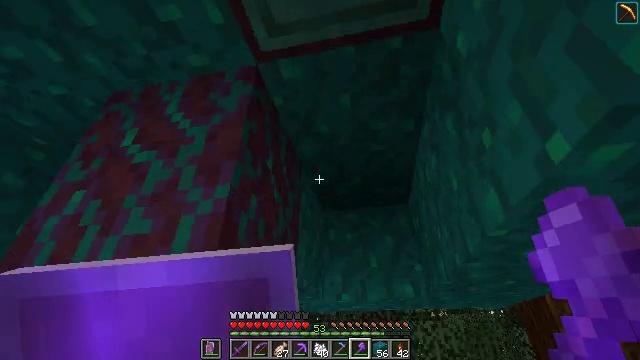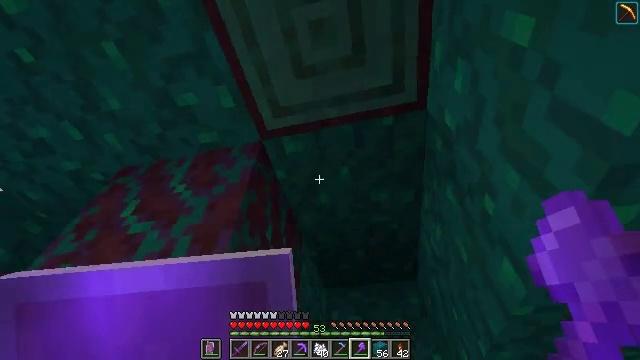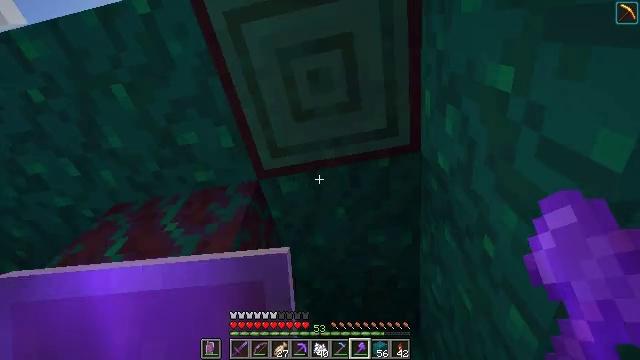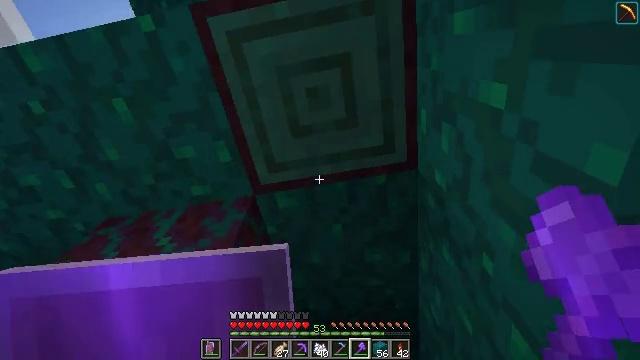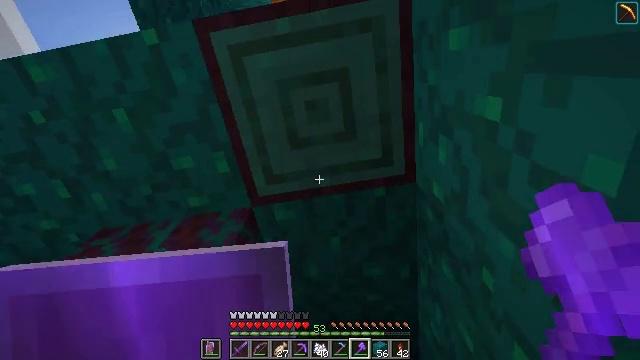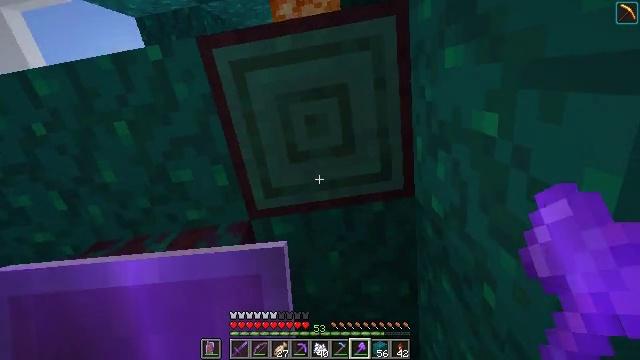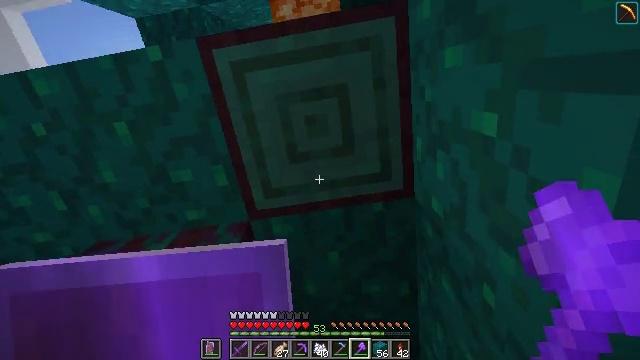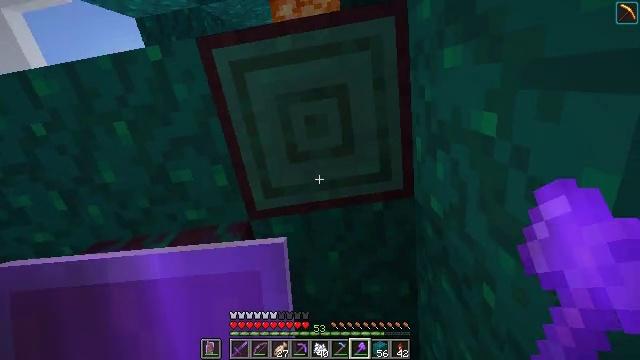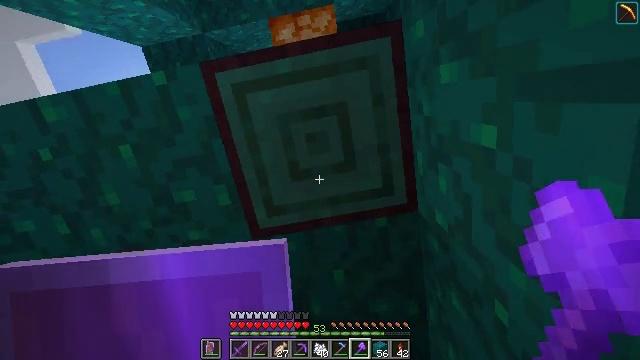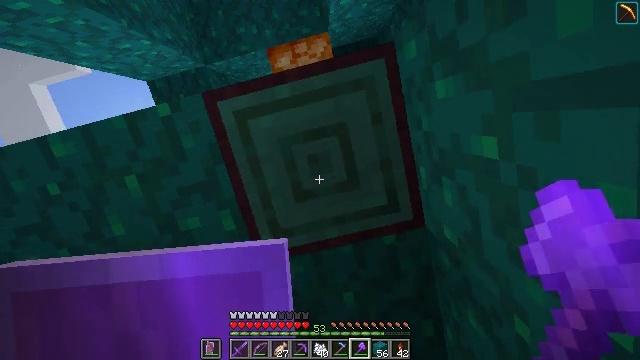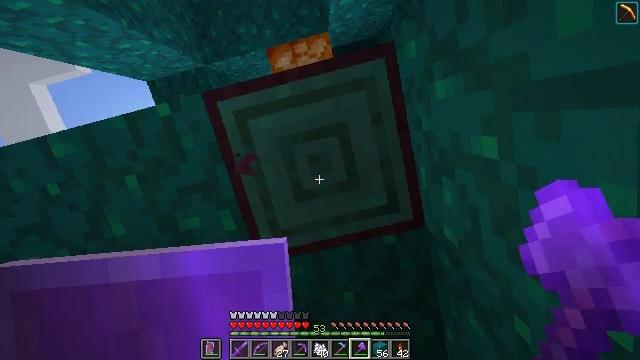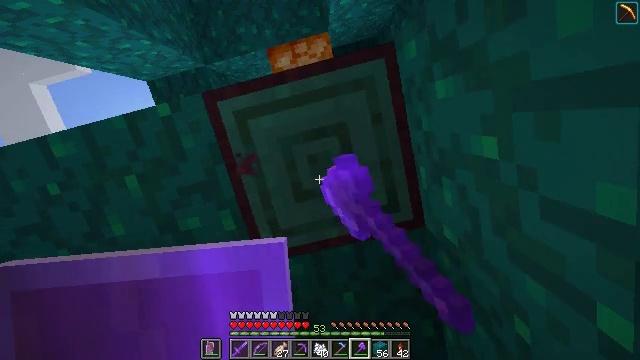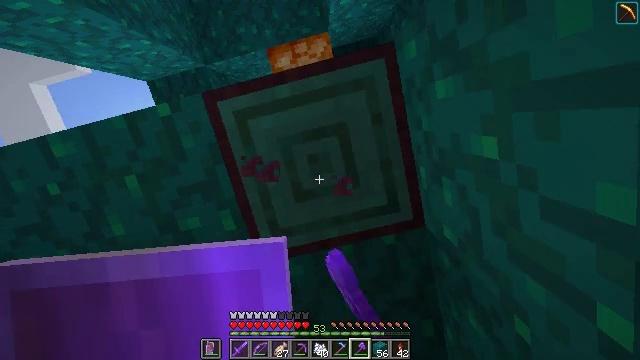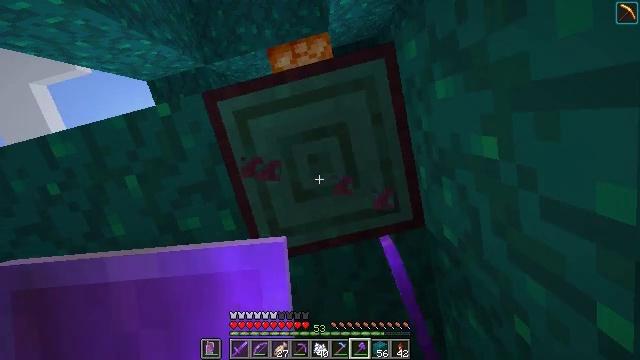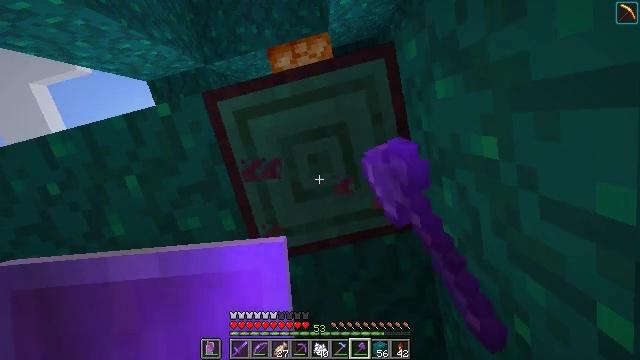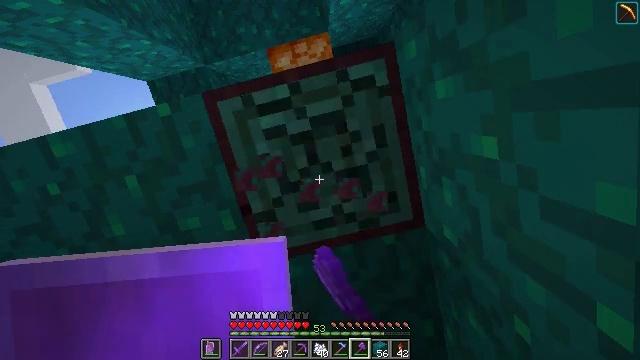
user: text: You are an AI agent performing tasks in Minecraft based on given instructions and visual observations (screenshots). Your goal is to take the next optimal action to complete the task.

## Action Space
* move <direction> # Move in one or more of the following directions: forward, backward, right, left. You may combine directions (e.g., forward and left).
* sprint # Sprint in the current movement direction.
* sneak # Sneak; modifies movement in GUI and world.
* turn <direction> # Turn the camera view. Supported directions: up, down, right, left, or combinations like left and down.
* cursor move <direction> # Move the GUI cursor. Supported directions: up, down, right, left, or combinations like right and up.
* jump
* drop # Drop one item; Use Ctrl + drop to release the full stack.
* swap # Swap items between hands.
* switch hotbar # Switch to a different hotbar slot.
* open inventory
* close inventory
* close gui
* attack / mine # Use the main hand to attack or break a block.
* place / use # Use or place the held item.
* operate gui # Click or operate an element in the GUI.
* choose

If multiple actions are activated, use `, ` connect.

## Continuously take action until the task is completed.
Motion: motion action
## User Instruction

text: Collect warped stem for crafting.
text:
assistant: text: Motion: turn up
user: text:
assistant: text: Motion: turn right and up
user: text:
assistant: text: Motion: turn up
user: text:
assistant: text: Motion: turn up
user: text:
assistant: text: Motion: turn up
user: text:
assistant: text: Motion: no_op
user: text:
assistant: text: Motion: no_op
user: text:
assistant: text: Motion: turn left and up
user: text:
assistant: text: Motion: turn left and up
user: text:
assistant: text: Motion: attack / mine
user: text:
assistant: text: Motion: attack / mine
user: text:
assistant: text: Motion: attack / mine
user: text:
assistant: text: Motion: attack / mine
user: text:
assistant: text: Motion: attack / mine
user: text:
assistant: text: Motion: attack / mine
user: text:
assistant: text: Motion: attack / mine
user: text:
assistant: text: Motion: attack / mine
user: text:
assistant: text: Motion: attack / mine
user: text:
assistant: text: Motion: attack / mine
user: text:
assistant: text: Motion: attack / mine
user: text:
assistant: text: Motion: attack / mine
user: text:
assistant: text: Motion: attack / mine
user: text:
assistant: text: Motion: attack / mine
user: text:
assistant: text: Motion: attack / mine
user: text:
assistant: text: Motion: attack / mine
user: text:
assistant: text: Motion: attack / mine
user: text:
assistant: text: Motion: turn right and up, attack / mine
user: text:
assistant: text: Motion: turn right and up, attack / mine
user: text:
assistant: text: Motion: attack / mine
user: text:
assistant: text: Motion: attack / mine